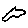
Label: cloud